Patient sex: M
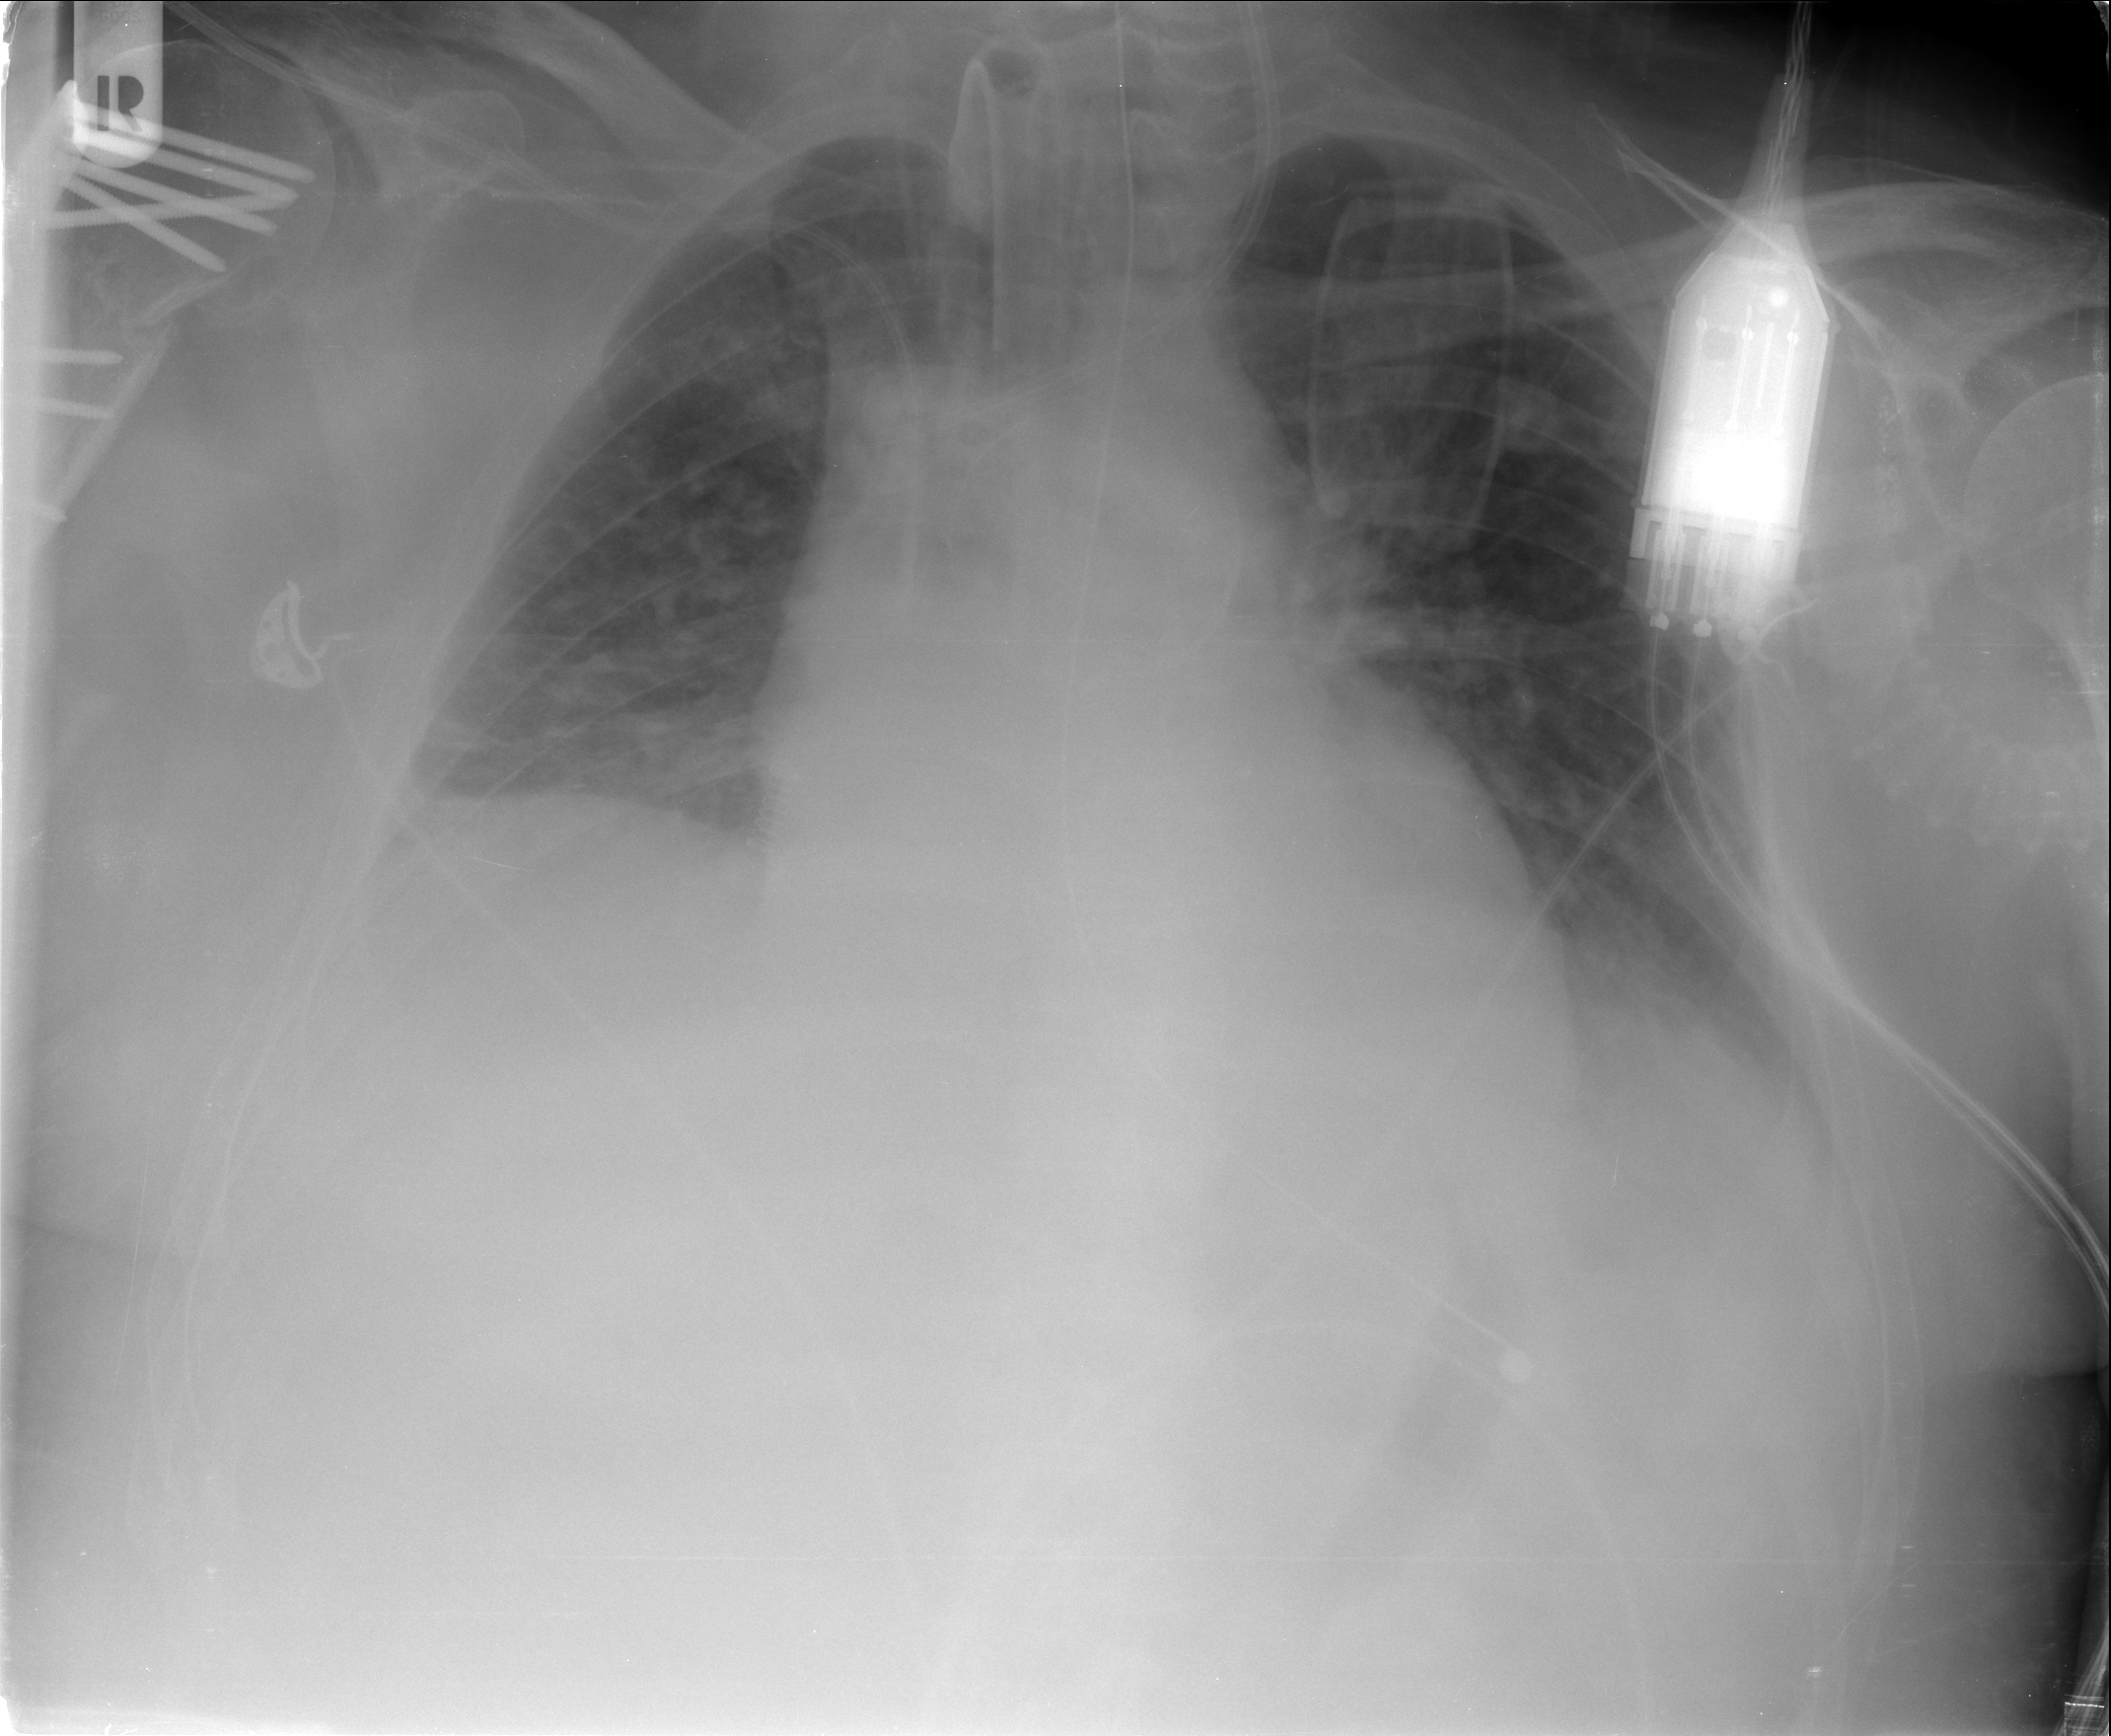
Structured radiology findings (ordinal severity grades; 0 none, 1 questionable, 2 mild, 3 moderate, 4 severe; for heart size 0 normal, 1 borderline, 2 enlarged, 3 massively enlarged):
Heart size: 2
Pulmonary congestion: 2
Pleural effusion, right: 2
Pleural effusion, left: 2
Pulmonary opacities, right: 2
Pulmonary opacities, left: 2
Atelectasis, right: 2
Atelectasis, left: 2